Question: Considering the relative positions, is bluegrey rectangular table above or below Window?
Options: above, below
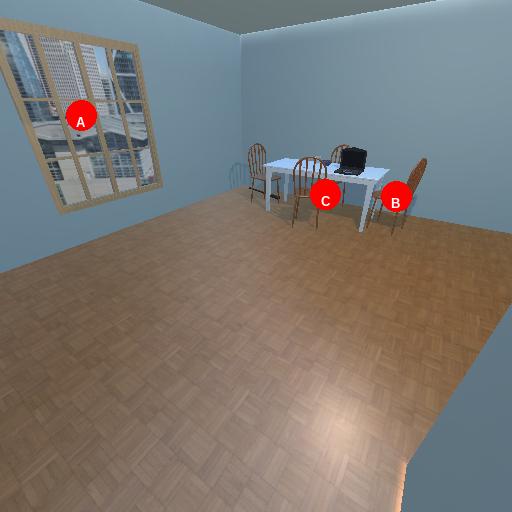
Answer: above